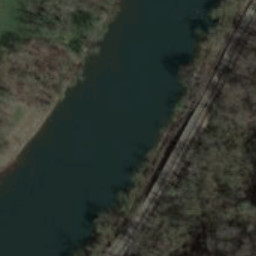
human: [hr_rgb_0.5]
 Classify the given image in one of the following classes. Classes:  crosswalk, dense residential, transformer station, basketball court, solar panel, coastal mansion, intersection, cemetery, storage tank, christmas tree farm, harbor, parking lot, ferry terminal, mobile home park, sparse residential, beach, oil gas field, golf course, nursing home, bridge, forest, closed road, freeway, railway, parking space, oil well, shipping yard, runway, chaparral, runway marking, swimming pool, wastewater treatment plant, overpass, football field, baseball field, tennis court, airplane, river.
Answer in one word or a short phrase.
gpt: river